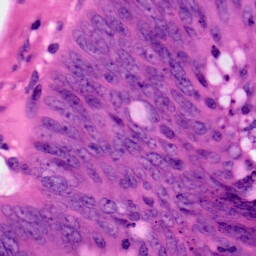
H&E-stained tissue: Colon